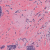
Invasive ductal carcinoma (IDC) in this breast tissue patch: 1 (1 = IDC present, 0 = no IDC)